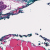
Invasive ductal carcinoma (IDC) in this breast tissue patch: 0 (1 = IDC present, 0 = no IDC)